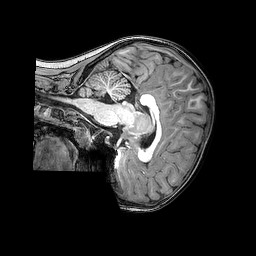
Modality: T1w
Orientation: sagittal
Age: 6
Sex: female
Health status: healthy